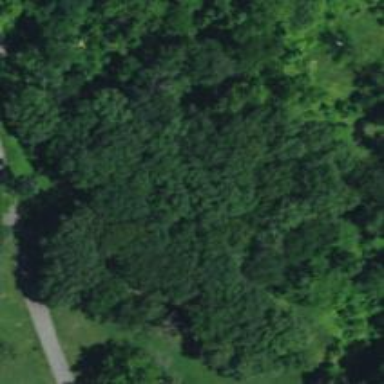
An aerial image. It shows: Disc golf hole.